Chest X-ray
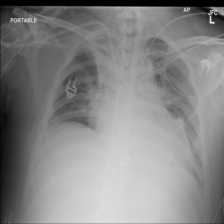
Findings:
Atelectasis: positive
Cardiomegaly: positive
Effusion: positive
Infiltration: negative
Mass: positive
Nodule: negative
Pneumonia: negative
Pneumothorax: negative
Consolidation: positive
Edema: negative
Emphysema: negative
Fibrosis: negative
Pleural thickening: negative
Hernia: negative